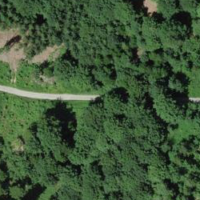
EUNIS habitat code: 43
Species observed at this site:
Urtica dioica